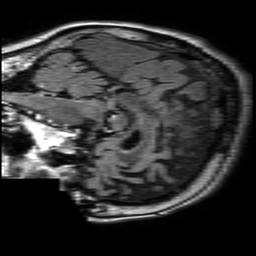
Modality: FLAIR
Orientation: sagittal
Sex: female
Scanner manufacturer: philips
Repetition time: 11 s
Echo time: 0.125 s